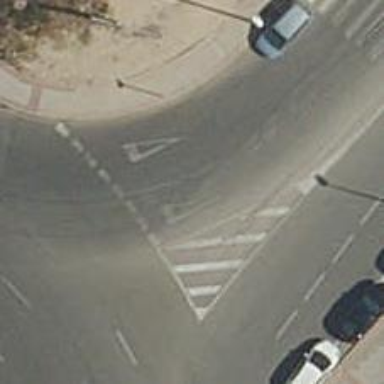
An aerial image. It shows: Road with "give way" sign.